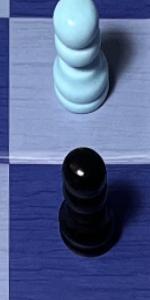
Label: Pawn_Black